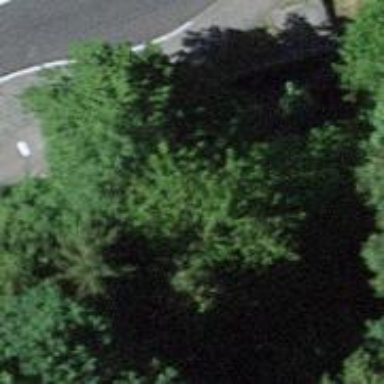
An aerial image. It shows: Set of steps on the road.